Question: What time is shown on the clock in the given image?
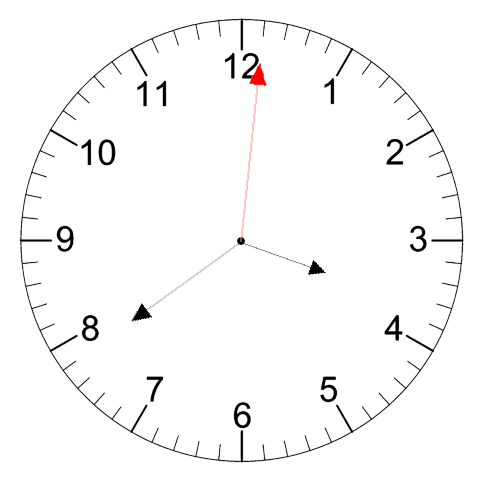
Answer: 03:39:01